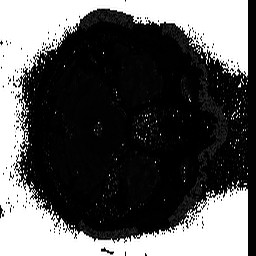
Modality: T2starmap
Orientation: axial
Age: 19
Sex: female
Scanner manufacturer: siemens
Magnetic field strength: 3 T
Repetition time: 0.043 s
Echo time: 0.00184 s